Question: I was trying to inverse a string in C. And I met some trouble defining the destination string.
And here are my thoughts: (I am a beginner, so my thoughts might seem laughable in your eyes...)
1. I define a string data type with unknown length and assign a string to it. (In my case it's str1)
2. I get the string length of string 1 and increment this value and assign to an integer. (l in my case. The +1 is to compensate the '' at the end of the string)
3. Use this l integer to define a new string which is the destination string. (str2 in my case.)
4. Use a for loop to copy from the end of str1 to the start of str2 and add a '' to the end of str2 to make it a string.
However, when I try to do this in visual studio 2013, it does not let me compile.
I have attached the error message and the code. (Line 15 in the error message is where I define str2 with integer l)
I tried to just put in a number (for example: 100) at the place where integer l was, and the code works.
Can you let me know what is wrong with defining a string with an integer variable and how to do it if there is a way in C, instead of just defining a long enough sting?
Thank you!
'''
#include<stdio.h>
#include<string.h>
int main()
{
/* Reversing a string! */
int l; /* Length of str1 +1 (for the NULL character) */
char str1[] = "This is an unknown length string!";
l = strlen(str1) + 1;
char str2[l]; /* The destination string */
int i, j;
for (i = strlen(str1)-1,j=0; i < strlen(str1) && i >= 0; i--,j++)
str2[j] = str1[i];
str2[j] = '';
/* Display str1 and str2 */
printf("The content of str1: %s
", str1);
printf("The content of str2: %s
", str2);
return 0;
}
'''

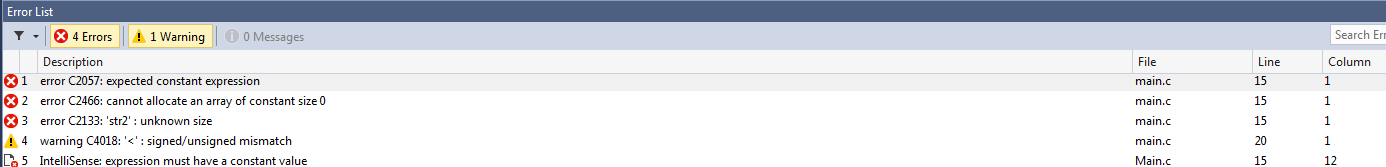
Answer: Visual studio doesn't support mix type declaration and variable length arrays. You need to declare all variables in C89 style, i.e at the beginning of your code in 'main'. And dynamically allocate space for 'str2'.
'''
size_t l; /* Length of str1 +1 (for the NULL character) */
int i, j;
char str1[] = "This is an unknown length string!";
l = strlen(str1) + 1;
char *str2;
str2 = malloc(l);
'''